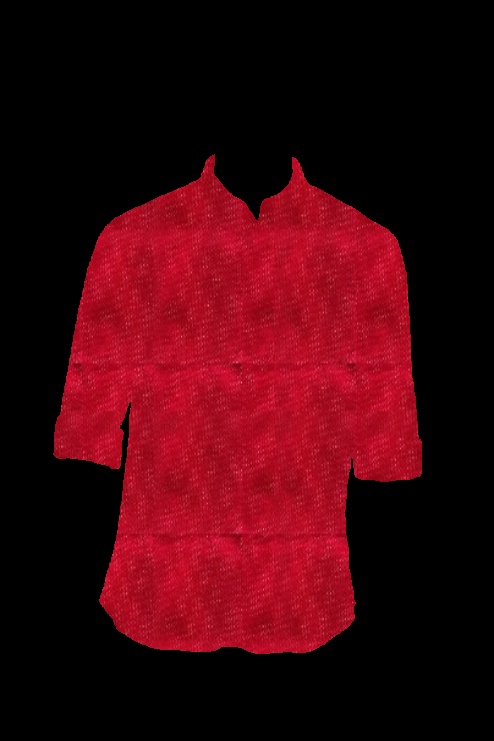
red kalimu tee